Interaction volume radius: 5 \u00c5
Interaction volume height: 20 \u00c5
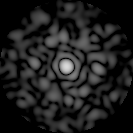
Disorder parameter: 0.8654